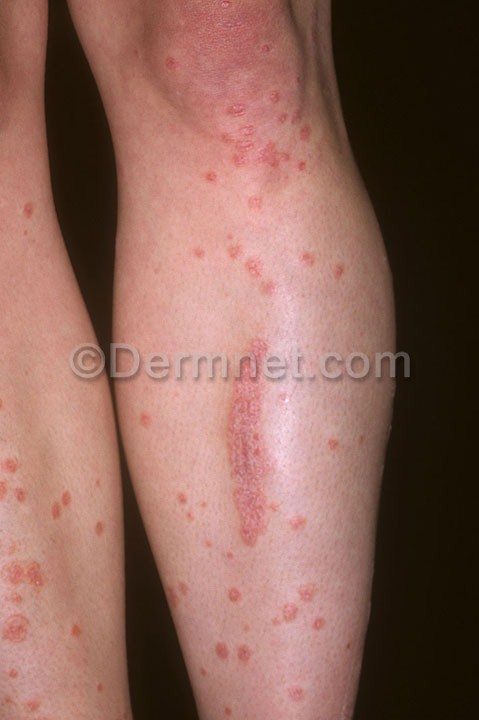
Disease: Psoriasis pictures Lichen Planus and related diseases